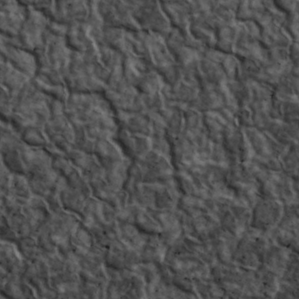
Label: non_frost